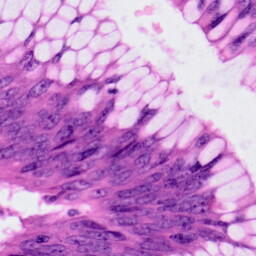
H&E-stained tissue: Colon